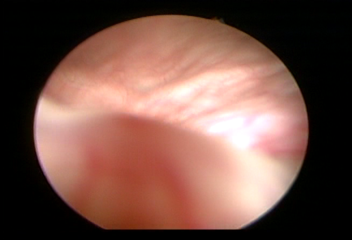
Modality: WLC
Class: Normal mucosa
Bladder cancer association: No